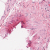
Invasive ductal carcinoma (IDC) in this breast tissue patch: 0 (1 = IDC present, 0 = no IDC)